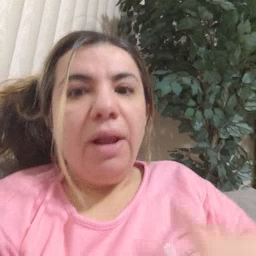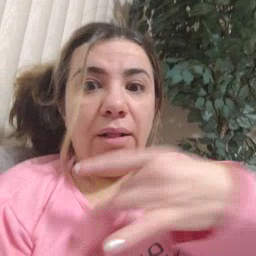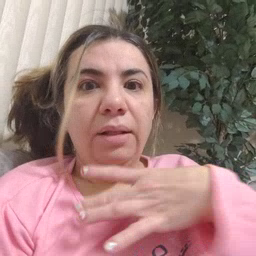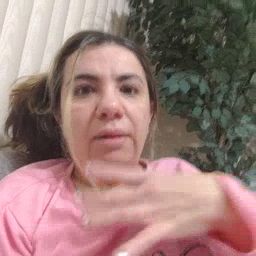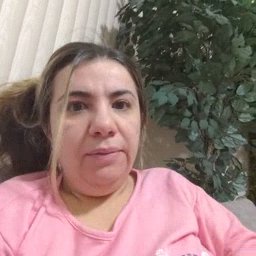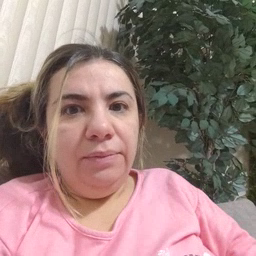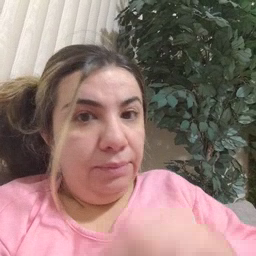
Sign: like